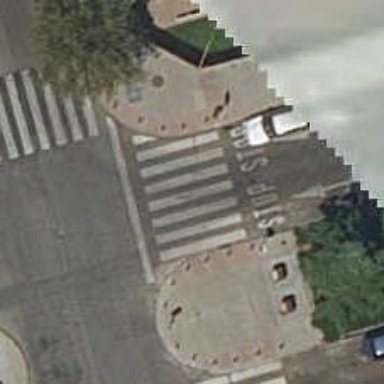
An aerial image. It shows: Uncontrolled road crossing.